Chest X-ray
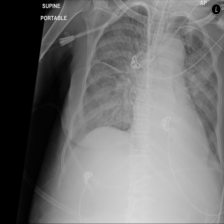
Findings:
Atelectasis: negative
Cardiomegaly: positive
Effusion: positive
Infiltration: negative
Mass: negative
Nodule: negative
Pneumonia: negative
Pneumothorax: negative
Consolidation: negative
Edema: negative
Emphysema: negative
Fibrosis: negative
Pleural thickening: negative
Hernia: negative